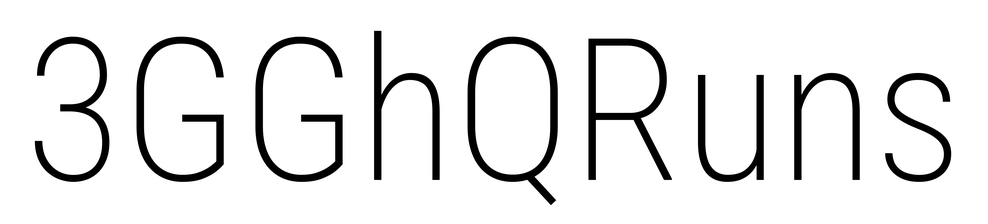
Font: Roboto_Condensed_ExtraLight